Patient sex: F
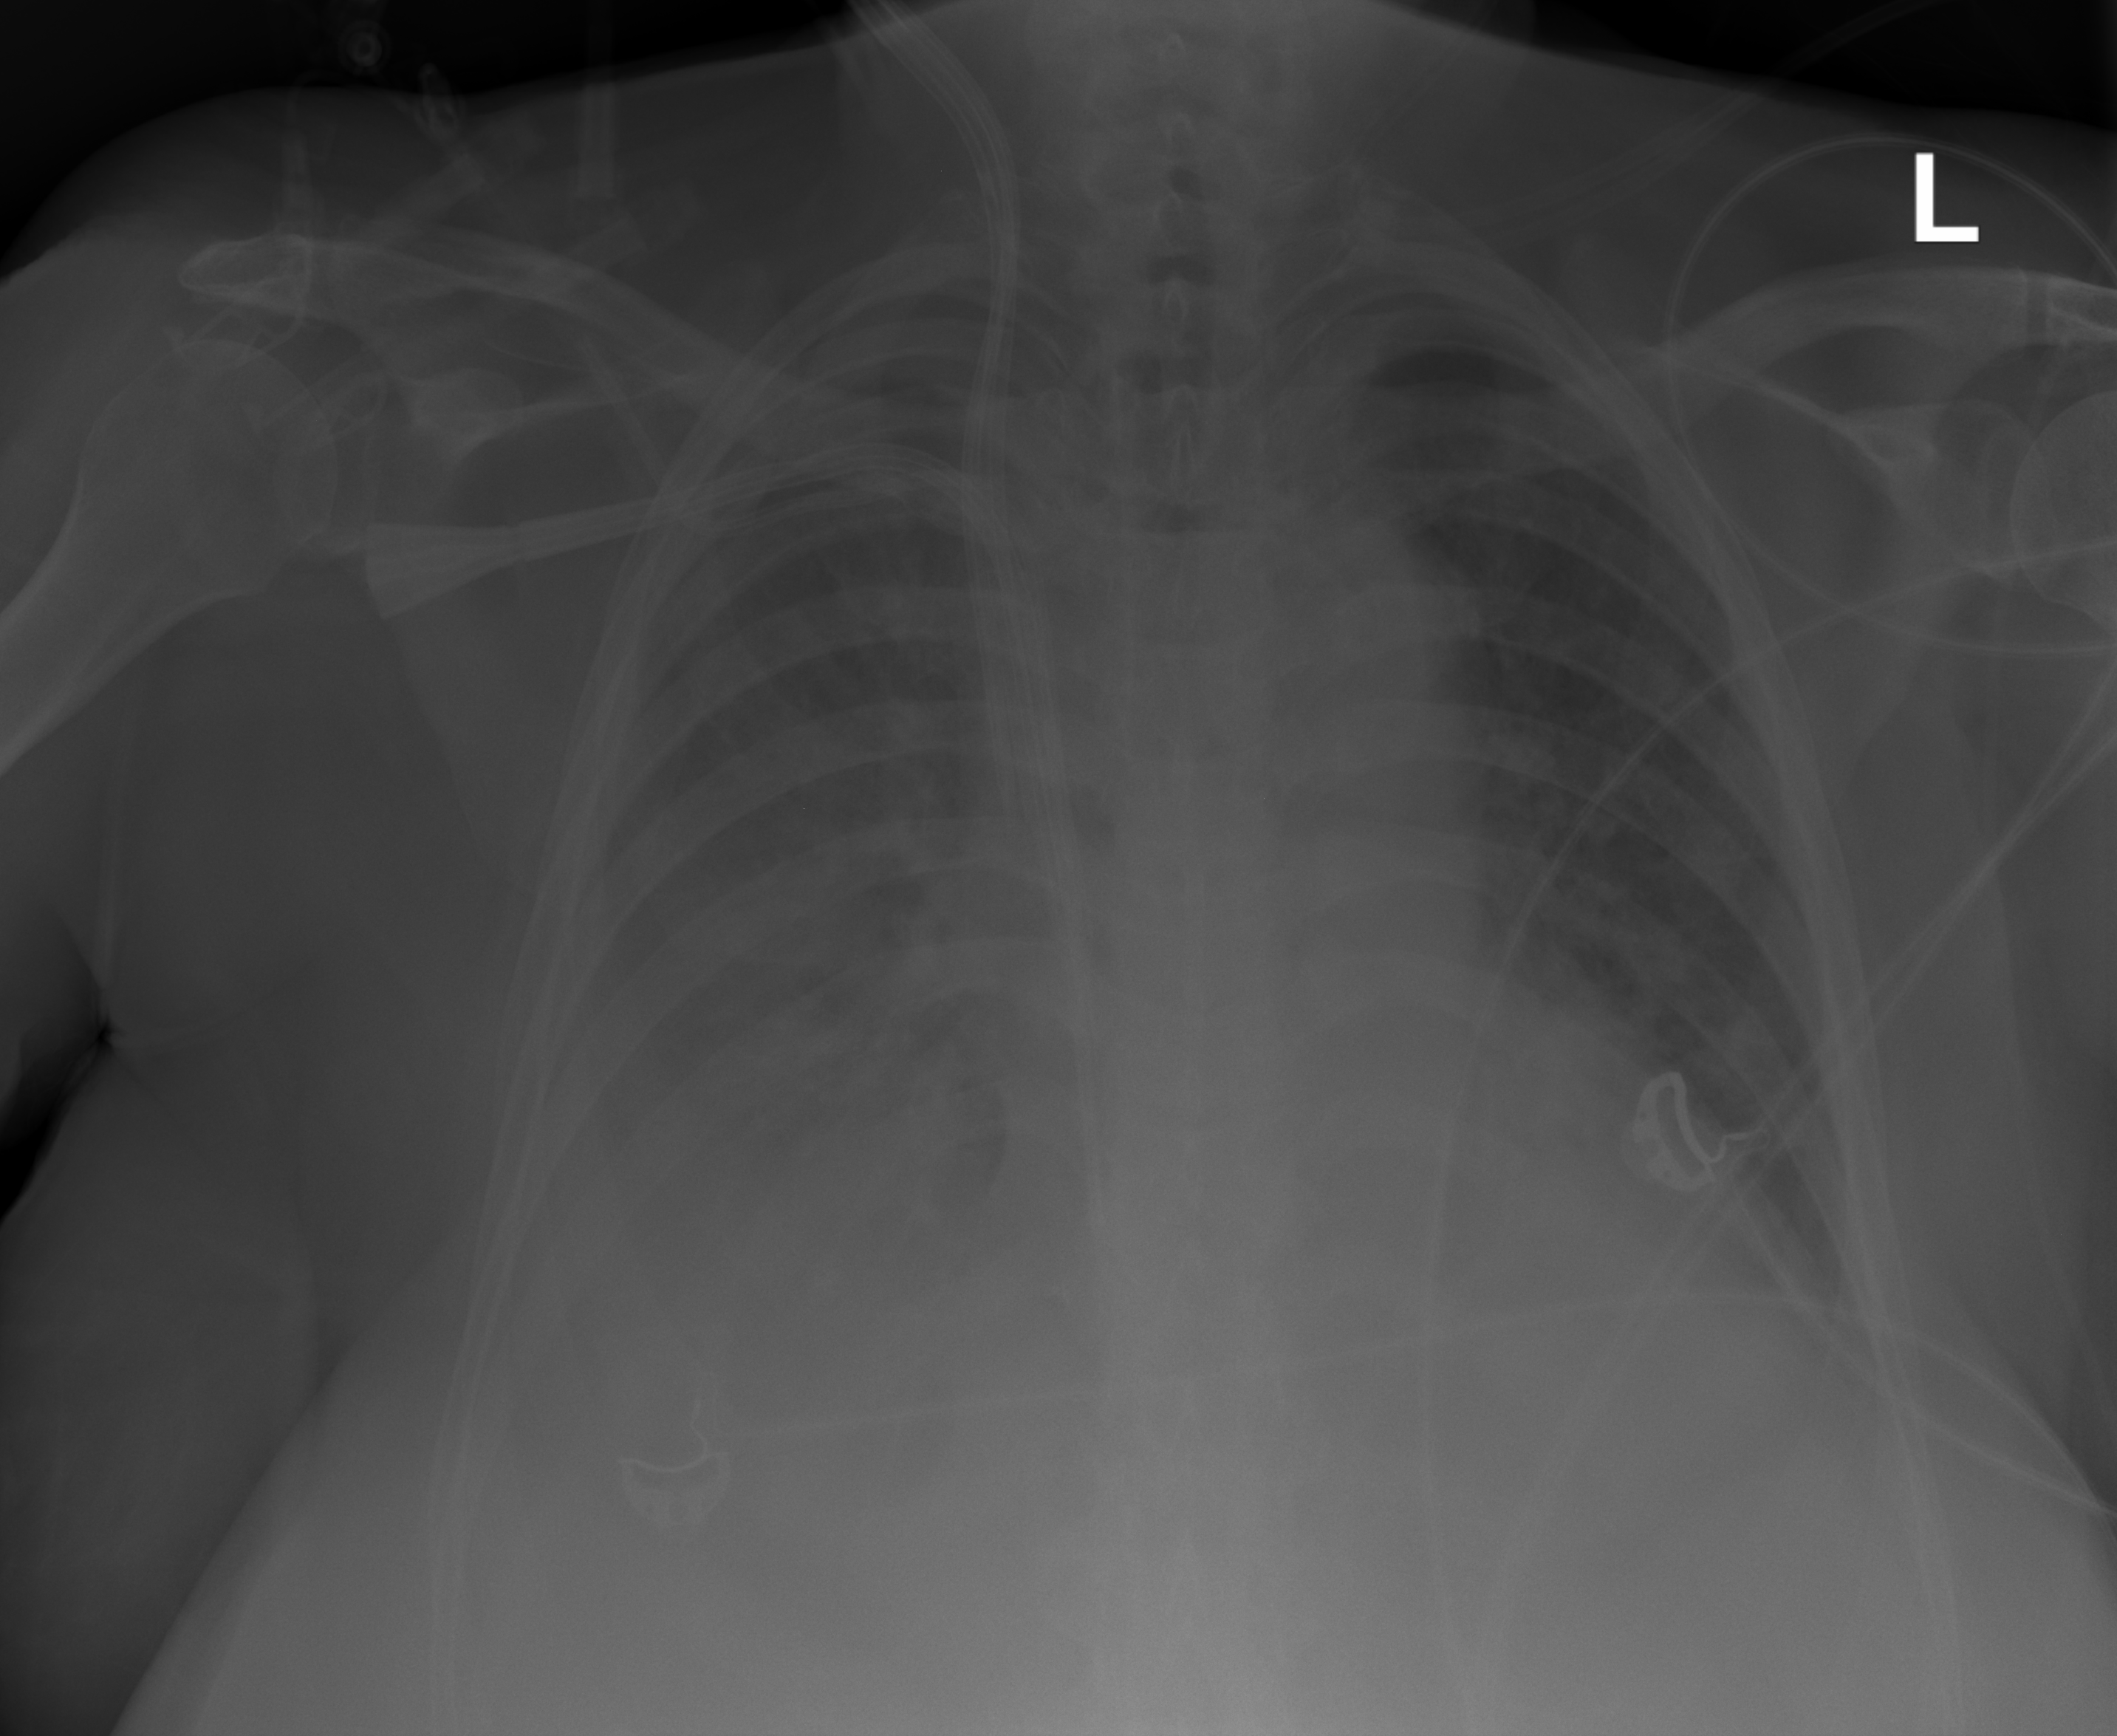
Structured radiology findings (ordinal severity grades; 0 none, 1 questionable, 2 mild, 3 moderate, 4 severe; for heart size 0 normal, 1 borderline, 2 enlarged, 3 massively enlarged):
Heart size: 1
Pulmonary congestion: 0
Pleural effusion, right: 3
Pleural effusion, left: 2
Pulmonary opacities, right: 3
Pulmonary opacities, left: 2
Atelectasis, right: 3
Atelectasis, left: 0